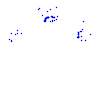
Particle: proton